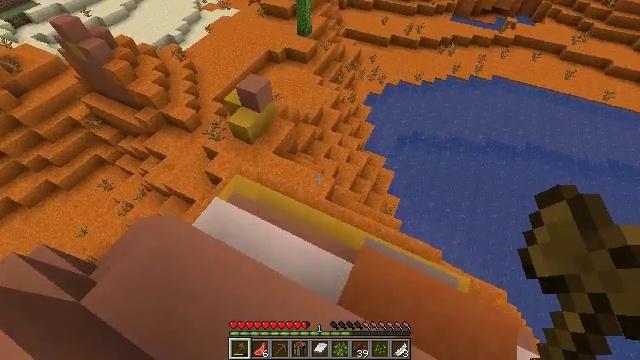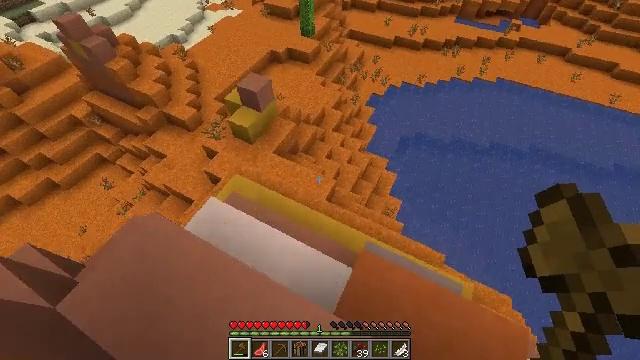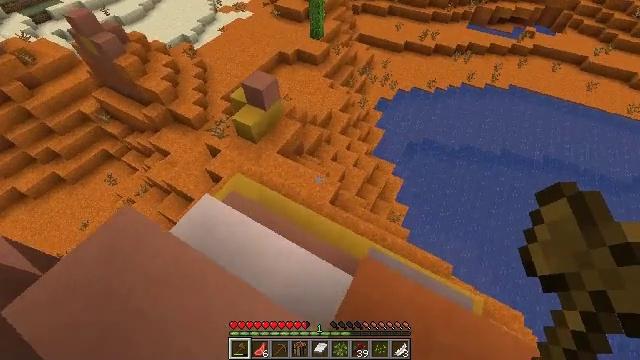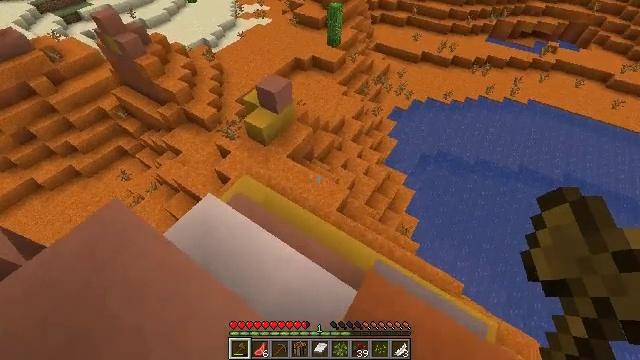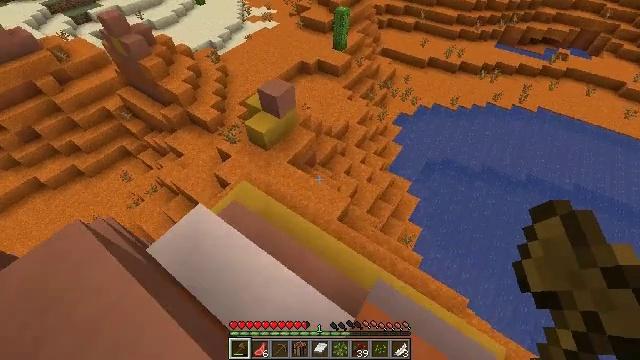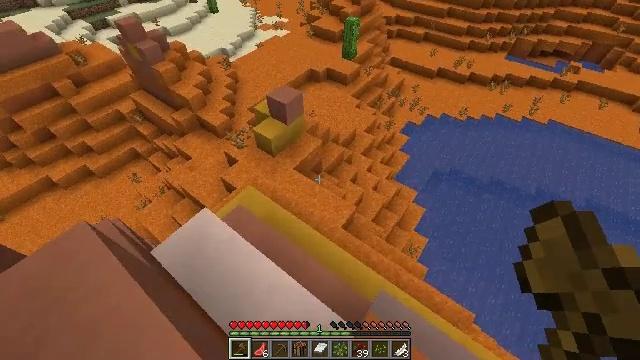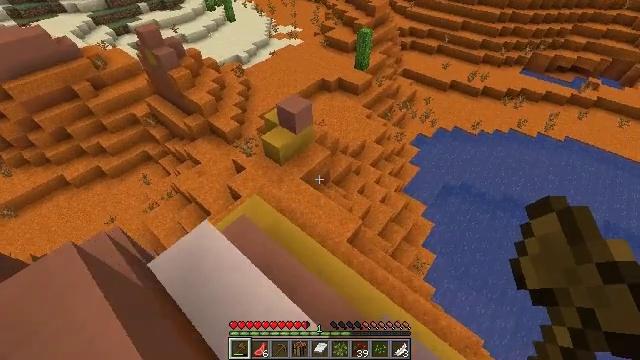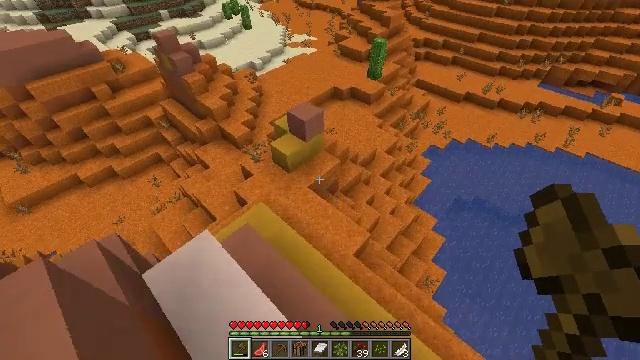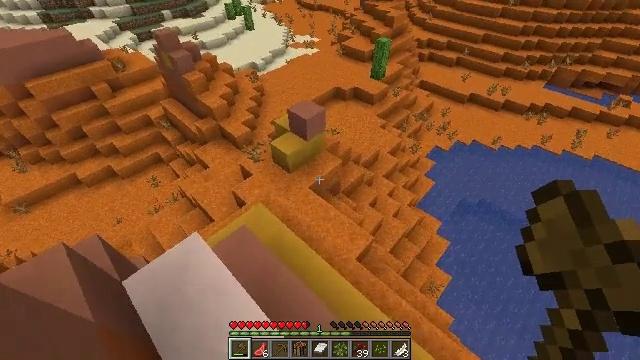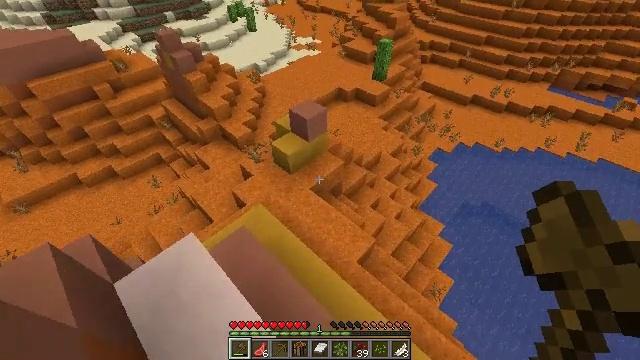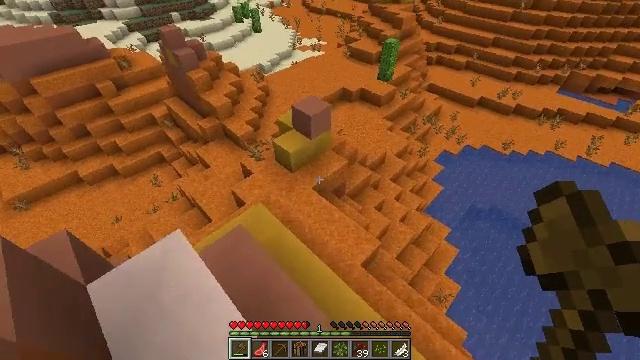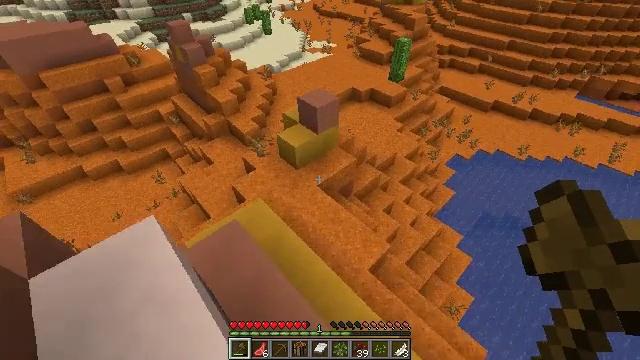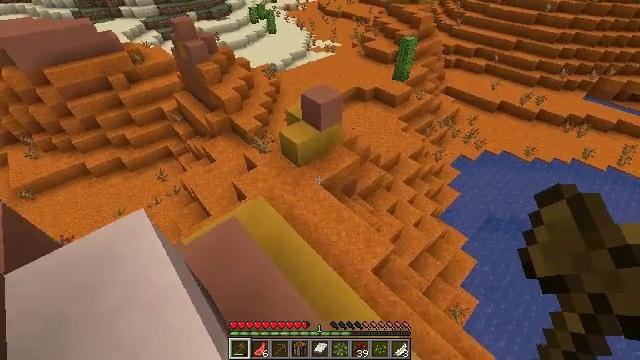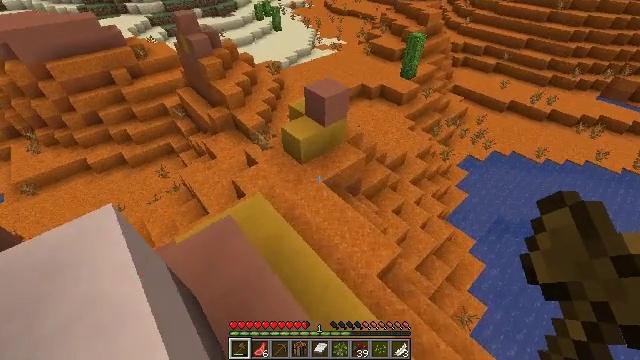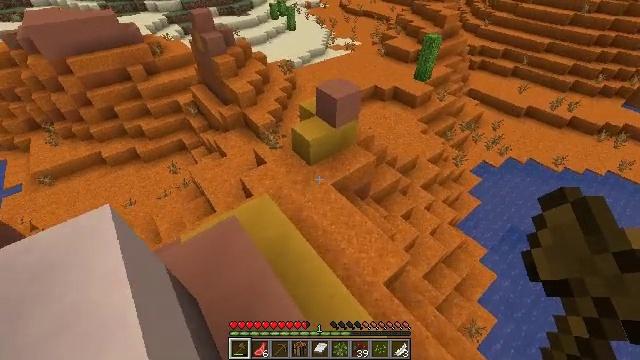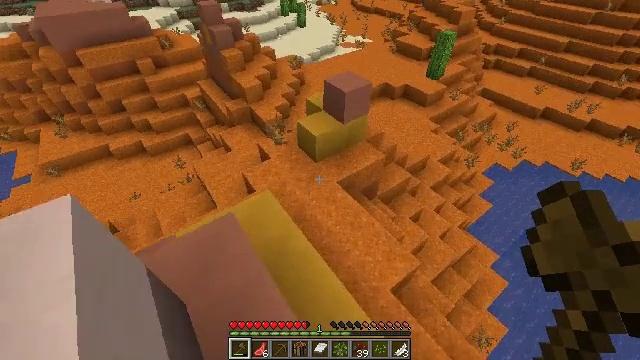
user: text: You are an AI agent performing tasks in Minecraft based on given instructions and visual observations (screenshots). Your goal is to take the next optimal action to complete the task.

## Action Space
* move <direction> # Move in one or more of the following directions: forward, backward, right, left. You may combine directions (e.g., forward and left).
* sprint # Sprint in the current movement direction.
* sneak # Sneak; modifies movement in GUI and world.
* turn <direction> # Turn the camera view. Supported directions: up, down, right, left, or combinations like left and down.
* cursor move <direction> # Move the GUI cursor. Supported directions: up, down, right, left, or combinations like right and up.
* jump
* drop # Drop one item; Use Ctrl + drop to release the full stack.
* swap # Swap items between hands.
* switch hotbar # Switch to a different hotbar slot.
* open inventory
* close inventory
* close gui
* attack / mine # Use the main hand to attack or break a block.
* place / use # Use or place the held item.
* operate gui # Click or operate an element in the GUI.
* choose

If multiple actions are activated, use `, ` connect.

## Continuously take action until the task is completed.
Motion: motion action
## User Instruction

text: Remove red sand to use for crafting or building.
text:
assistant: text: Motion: move forward and move right
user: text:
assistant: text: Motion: move forward, turn left
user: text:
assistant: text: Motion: move forward, turn left and up
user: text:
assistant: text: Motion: move forward, turn left
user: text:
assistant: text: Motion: move forward, turn left and up
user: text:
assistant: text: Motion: move forward, turn left and up
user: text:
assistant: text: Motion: move forward, turn left and up
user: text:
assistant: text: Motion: move forward
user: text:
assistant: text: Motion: move forward
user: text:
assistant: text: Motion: move forward, turn left
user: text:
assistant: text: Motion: move forward, turn left and up
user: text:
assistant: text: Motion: move forward
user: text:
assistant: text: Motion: move forward, turn left
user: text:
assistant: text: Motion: move forward, turn left
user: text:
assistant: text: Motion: move forward, turn left
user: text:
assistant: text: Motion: move forward
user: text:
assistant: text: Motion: move forward, turn left
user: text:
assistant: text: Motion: move forward, turn left
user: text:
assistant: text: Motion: move forward
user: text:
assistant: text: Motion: move forward
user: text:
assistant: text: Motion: move forward, turn left
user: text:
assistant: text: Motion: move forward
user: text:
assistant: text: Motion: move forward
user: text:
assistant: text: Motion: move forward, turn up
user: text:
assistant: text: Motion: move forward, turn up
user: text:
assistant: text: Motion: move forward, turn right and up
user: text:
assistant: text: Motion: move forward, turn right and up
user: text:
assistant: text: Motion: move forward, turn right and up
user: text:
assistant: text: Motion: move forward, turn right and up
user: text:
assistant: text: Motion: move forward, turn right and up